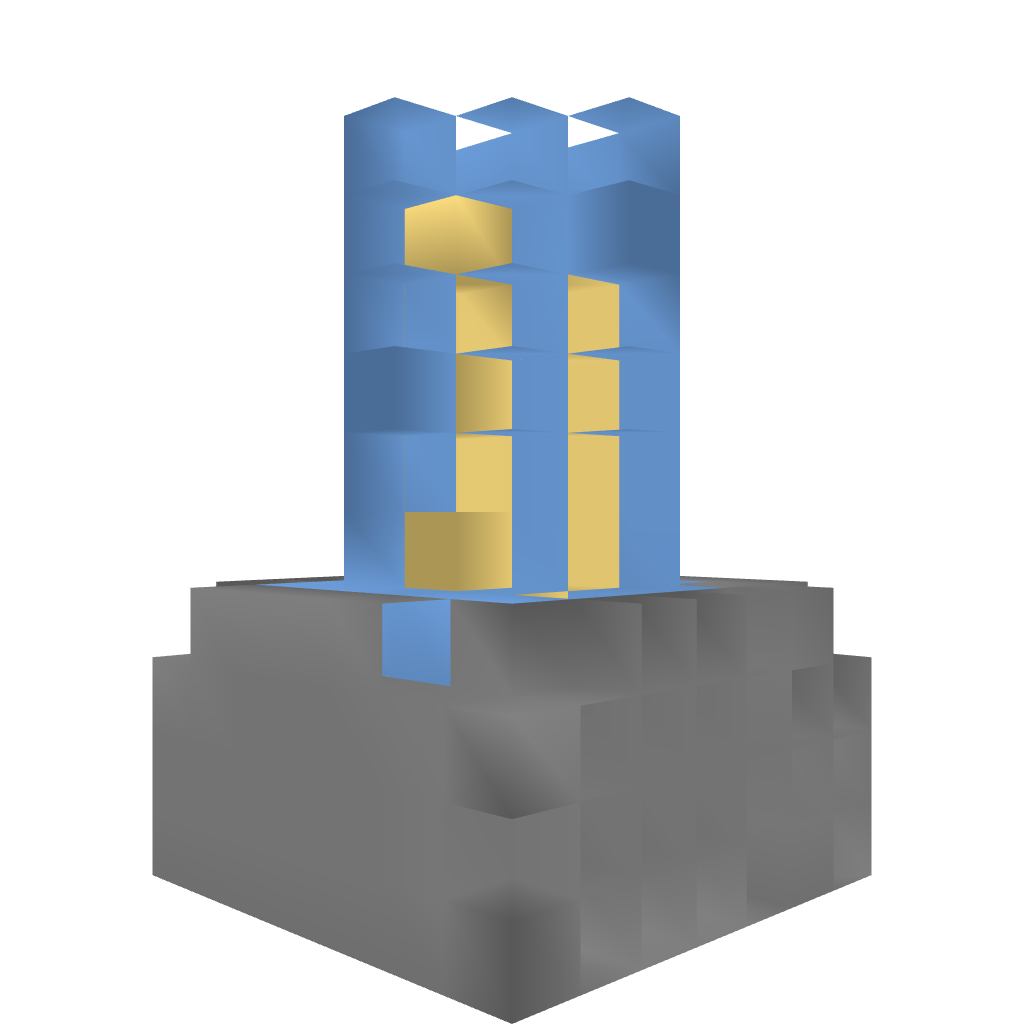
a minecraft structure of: Chafariz/Fonte Pistomática - Piston Fountain bad low quality